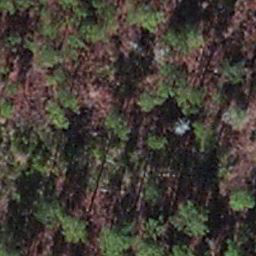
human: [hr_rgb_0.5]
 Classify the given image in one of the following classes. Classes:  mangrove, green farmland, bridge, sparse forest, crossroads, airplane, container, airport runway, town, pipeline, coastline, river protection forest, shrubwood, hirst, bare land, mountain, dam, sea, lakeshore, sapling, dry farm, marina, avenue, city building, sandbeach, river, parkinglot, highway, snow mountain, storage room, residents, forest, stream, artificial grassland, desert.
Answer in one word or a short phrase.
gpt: sapling